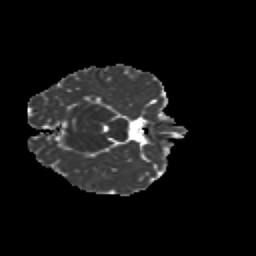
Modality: MD
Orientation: axial
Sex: female
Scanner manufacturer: siemens
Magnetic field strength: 3 T
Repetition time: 5 s
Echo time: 0.071 s